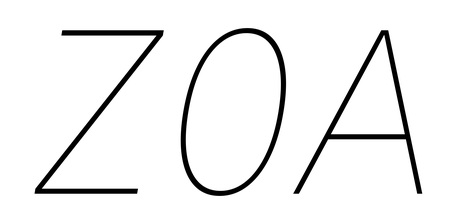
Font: Inter-Italic_Thin_Italic